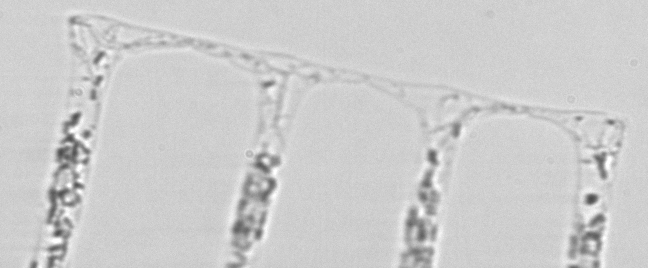
Label: Eucampia